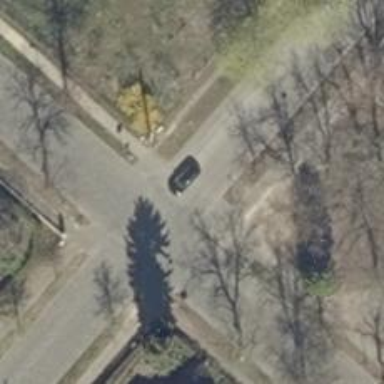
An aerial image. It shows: Unmarked road crossing.